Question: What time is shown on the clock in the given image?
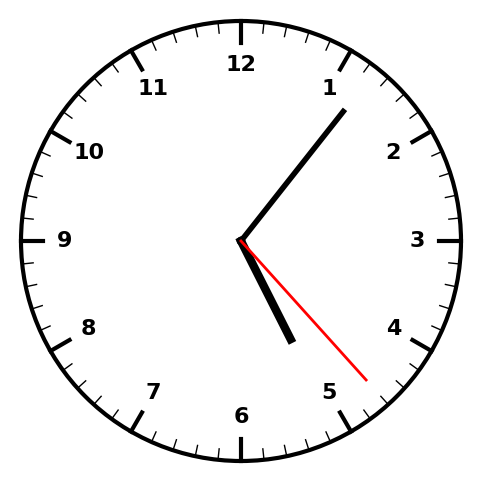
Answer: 05:06:23